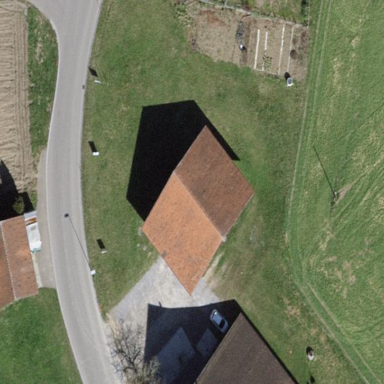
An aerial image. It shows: Farm auxiliary building.